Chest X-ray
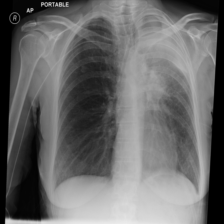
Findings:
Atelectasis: positive
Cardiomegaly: negative
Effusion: negative
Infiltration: negative
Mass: positive
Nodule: negative
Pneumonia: negative
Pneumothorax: negative
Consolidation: negative
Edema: negative
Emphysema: negative
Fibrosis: negative
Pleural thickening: negative
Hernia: negative